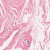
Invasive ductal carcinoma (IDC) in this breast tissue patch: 0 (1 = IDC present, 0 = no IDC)